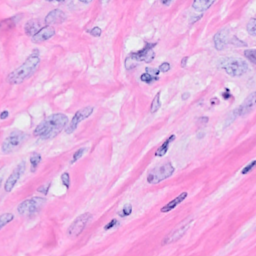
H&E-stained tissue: Breast